Question: I'm trying to achieve something like on the image below using css,

I made use of this slider and modified it. <URL>
What css values should I need to change to get the same output as the image above?
Here's my code:
'''
var valMap = [1, 2, 3, 4, 5, 6,7,8,9];
value= 0;
var lastSlideValue = 0;
var internalSlideCalling = false;
var slider = $("#slider").slider({
disabled : false,
animate : true,
min : 0,
max : valMap.length - 1,
slide : function(event, ui) {
slider.slider("option", "animate", "slow");
},
change: function(){
var Slideval = $(this).slider('value');
if (!internalSlideCalling)
{
if (Slideval>lastSlideValue && lastSlideValue < $(this).slider('option','max'))
{
Slideval = lastSlideValue+1;
}
else if (lastSlideValue > $(this).slider('option','min'))
{
Slideval = lastSlideValue-1;
}
lastSlideValue = Slideval;
}
console.log(Slideval, value)
if(value < Slideval) {
console.log("incremented")
} else if(value > Slideval){
console.log("decremented")
}
value = Slideval;
if (!internalSlideCalling){
internalSlideCalling = true;
$(this).slider('value',Slideval);
}
else
internalSlideCalling = false;
}
});
$("#slider").slider('values',valMap);
'''
Here's a jsfiddle: <URL>
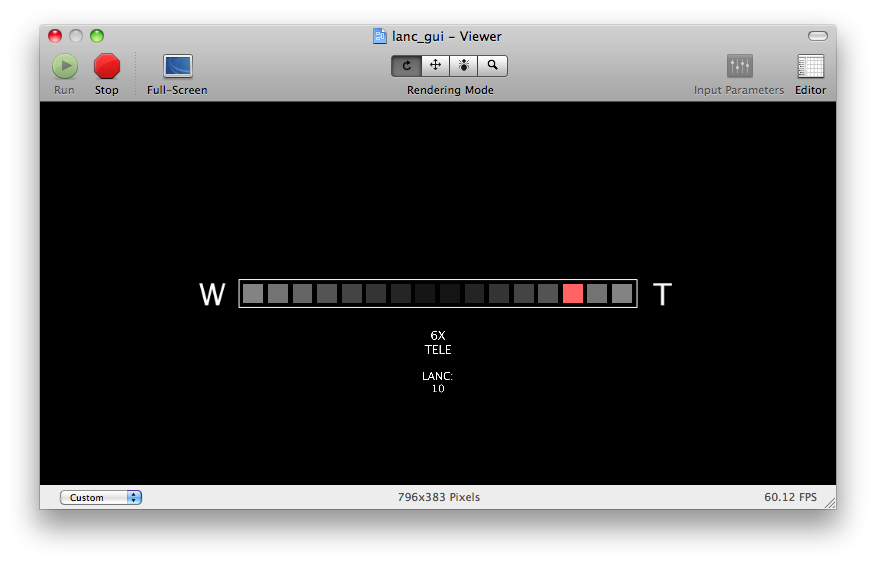
Answer: just to make u understand where to start i have made a example for you have a look
<URL>
'''
body{
background:#000;
}
.ui-slider-handle, .ui-state-hover, .ui-state-default{
height: 20px important;
width: 20px;
background: orange !important;
border-radius: 0;
top: 0 !important;
border:0 !important;
}
.ui-slider{
border-radius: 0;
height: 21px !important;
background: #000;
border-color :#fff !important;
}
'''